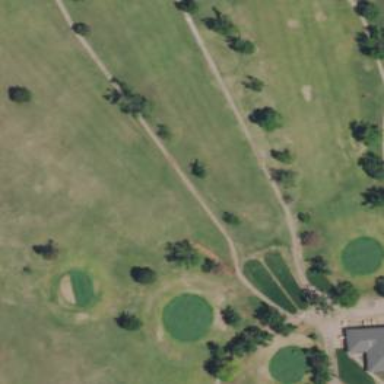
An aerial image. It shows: Service road designated as golf cart path.